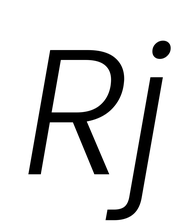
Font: Poppins-LightItalic